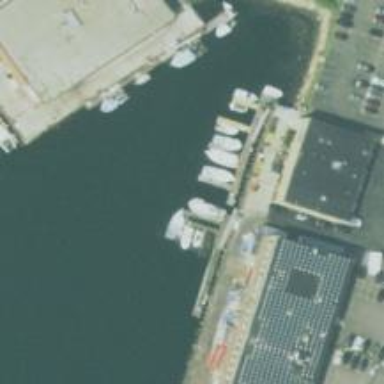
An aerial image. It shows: Man-made pier.